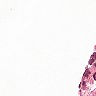
Metastatic tissue present: no